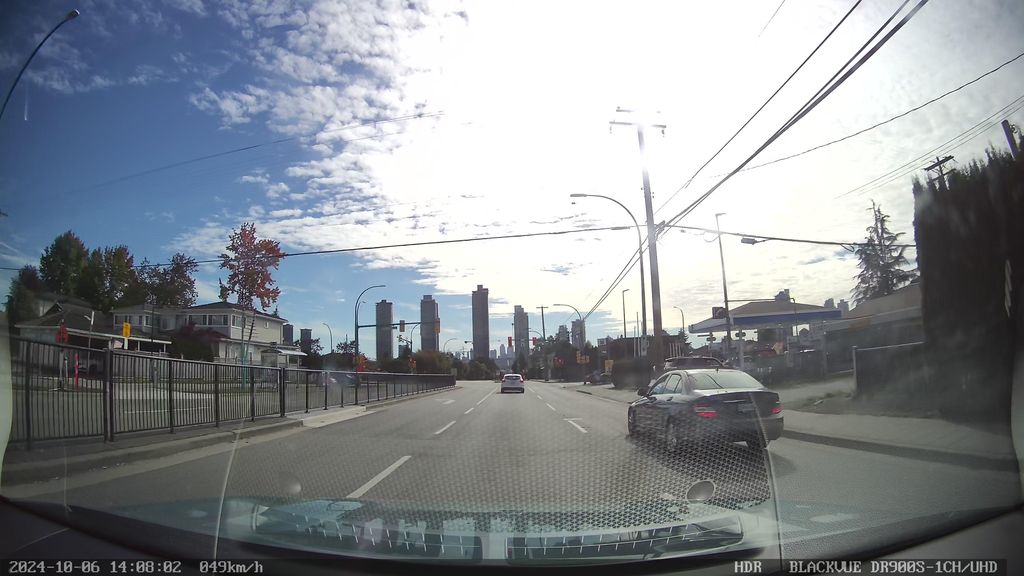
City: vancouver